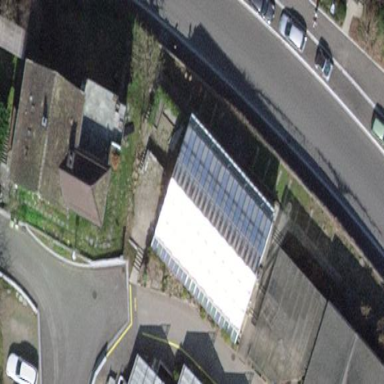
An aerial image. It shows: Area dedicated to greenhouse horticulture.